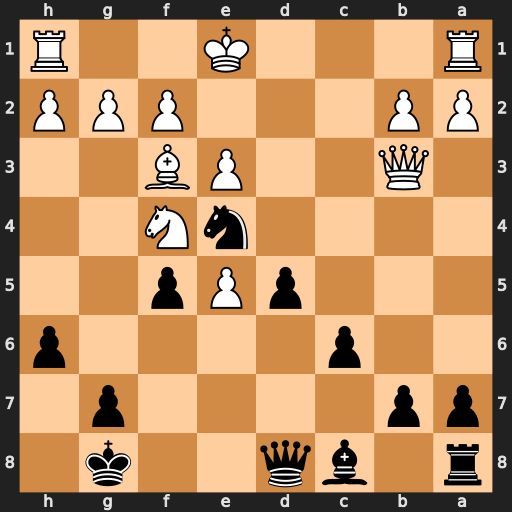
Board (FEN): r1bq2k1/pp4p1/2p4p/3pPp2/4nN2/1Q2PB2/PP3PPP/R3K2R
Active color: b
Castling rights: KQ
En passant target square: -
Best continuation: Qa5+ Kf1 Nd2+ Ke2 Nxb3